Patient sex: F
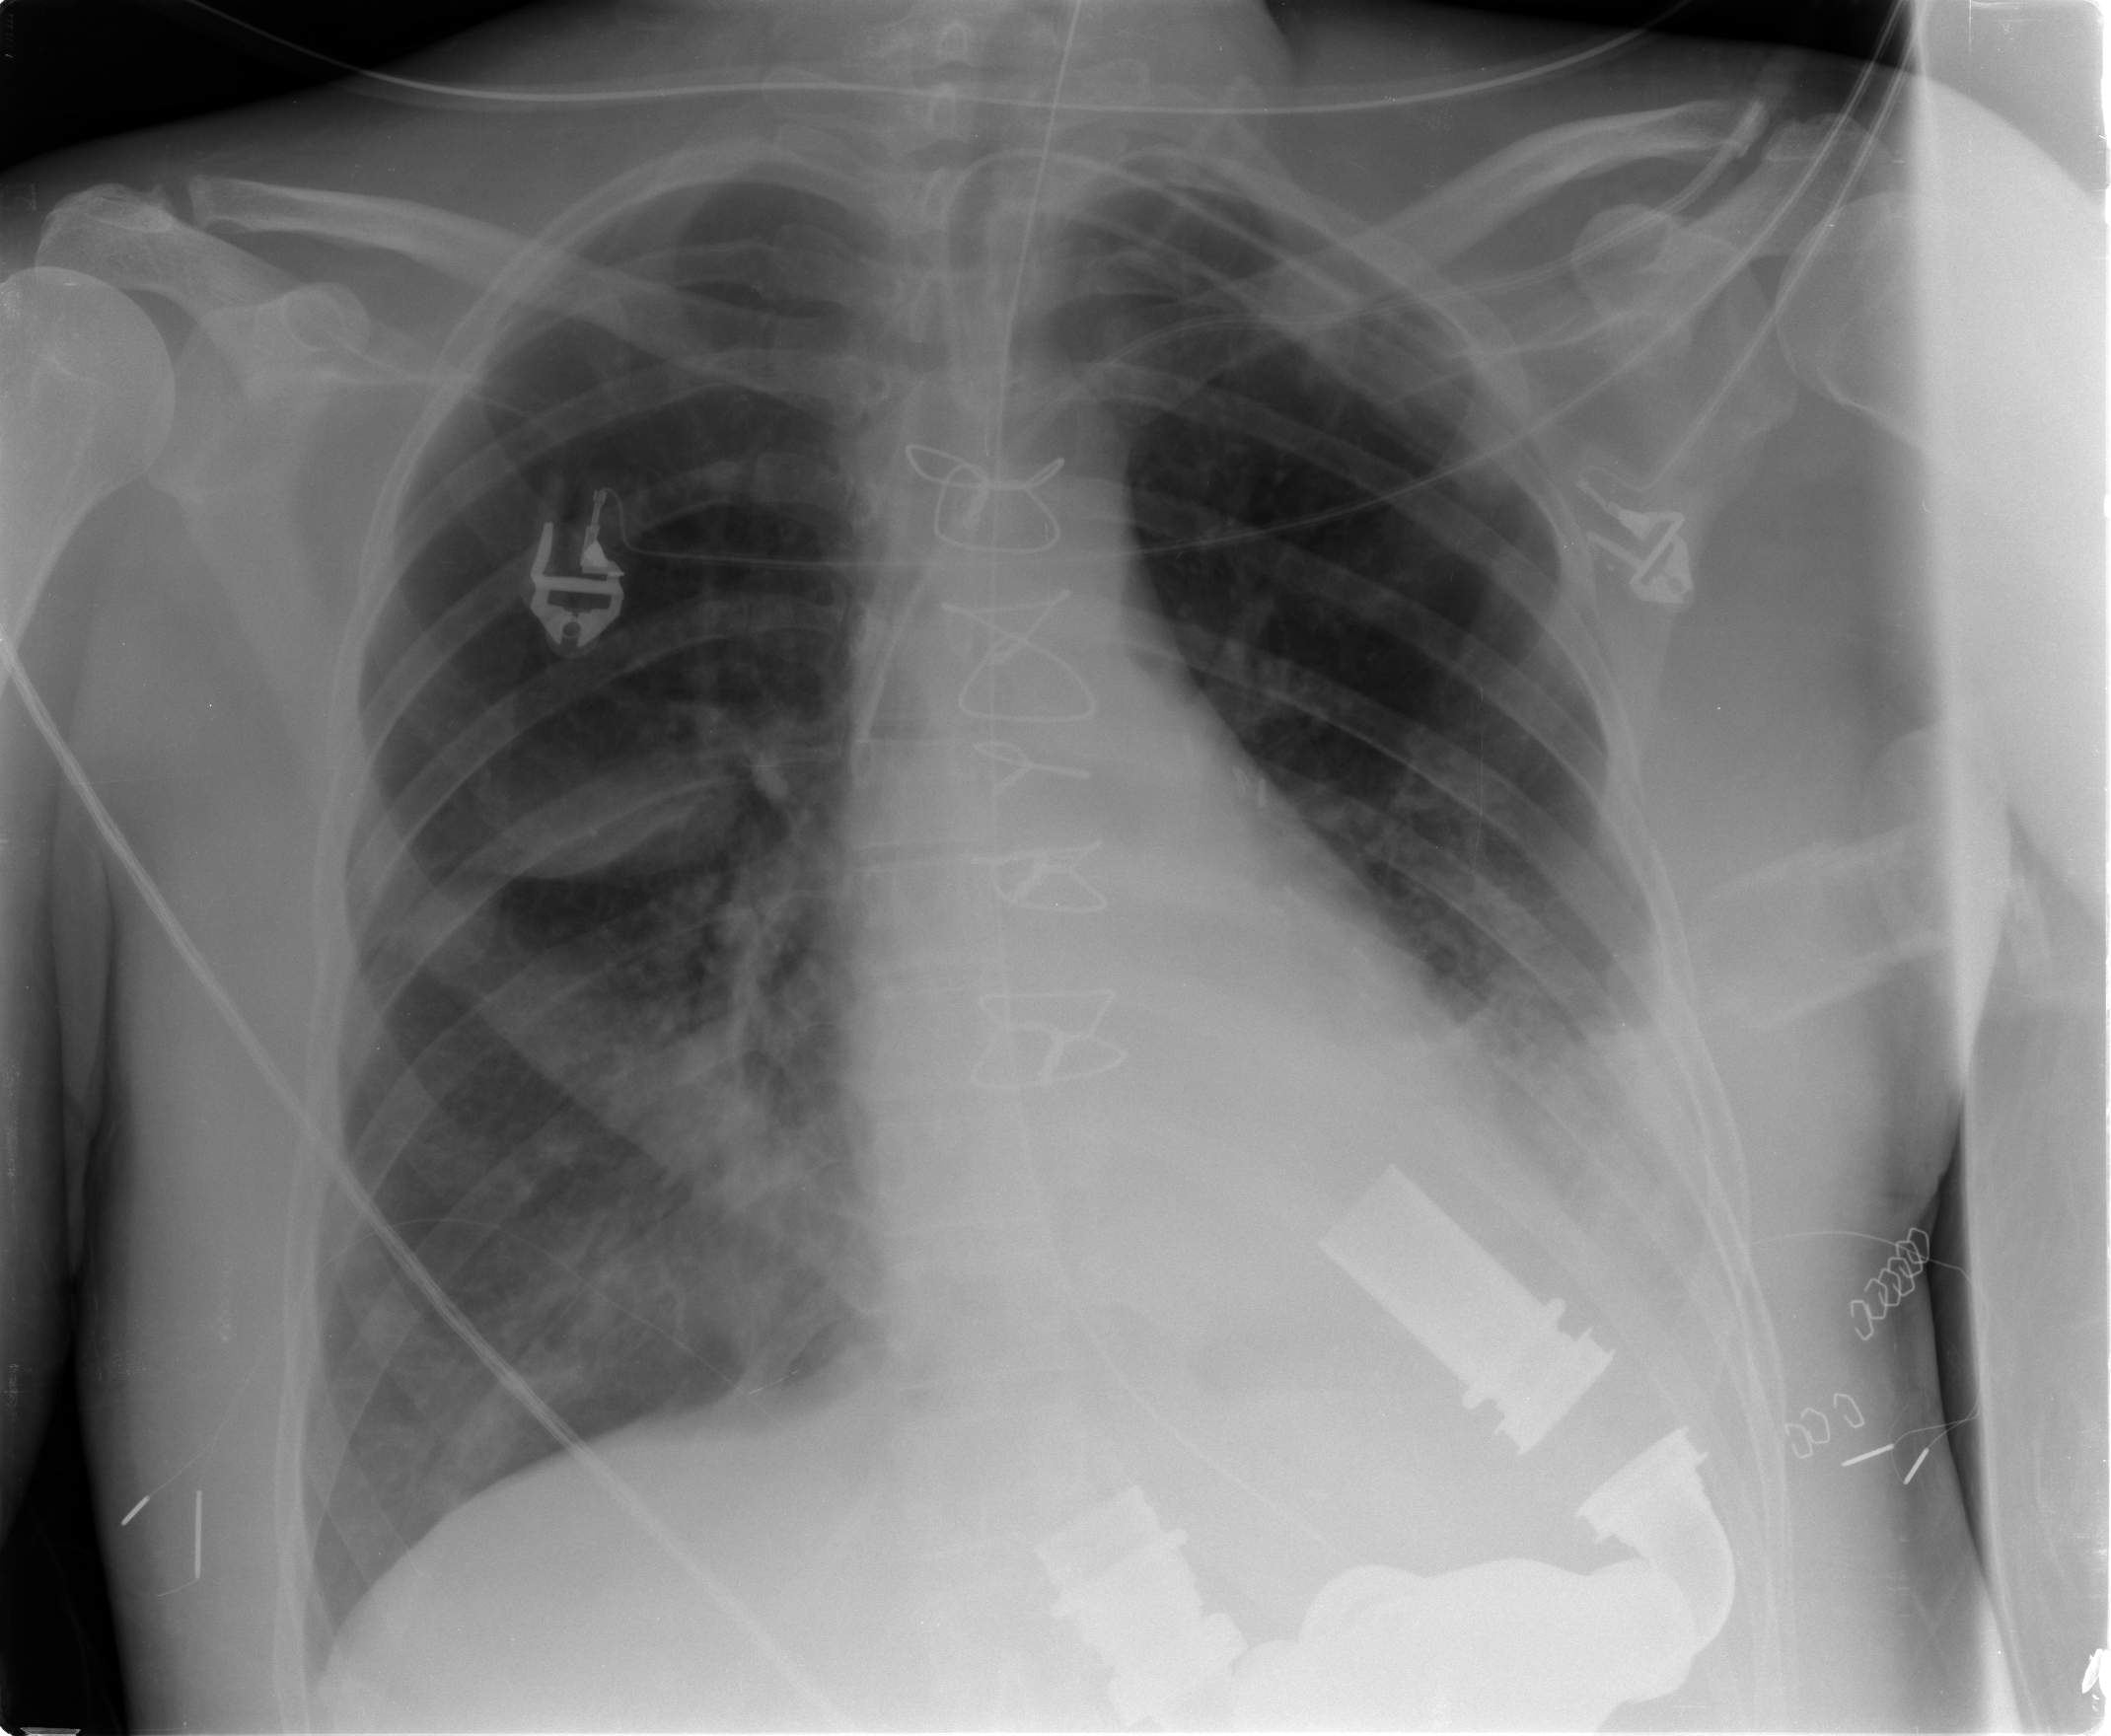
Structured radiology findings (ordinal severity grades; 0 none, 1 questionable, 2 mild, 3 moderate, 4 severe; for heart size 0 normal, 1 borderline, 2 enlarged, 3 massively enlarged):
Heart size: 0
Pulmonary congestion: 2
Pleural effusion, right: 1
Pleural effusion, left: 2
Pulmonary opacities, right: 2
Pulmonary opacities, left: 3
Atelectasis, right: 2
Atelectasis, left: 2